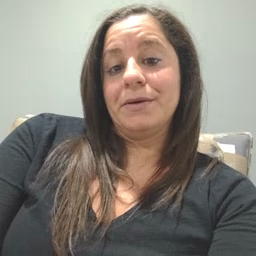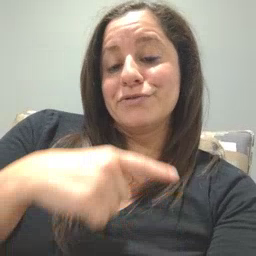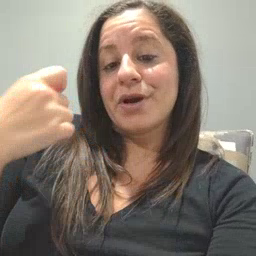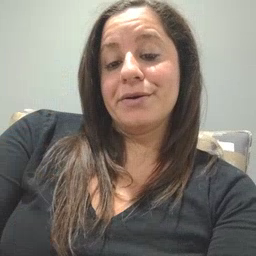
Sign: dry